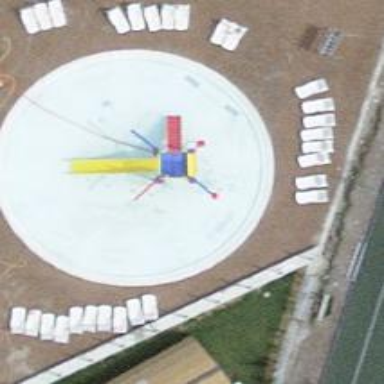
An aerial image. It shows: Playground featuring slide.